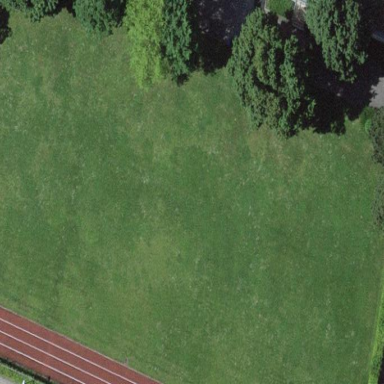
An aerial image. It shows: Multi-sport pitch with grass surface for leisure land activities.